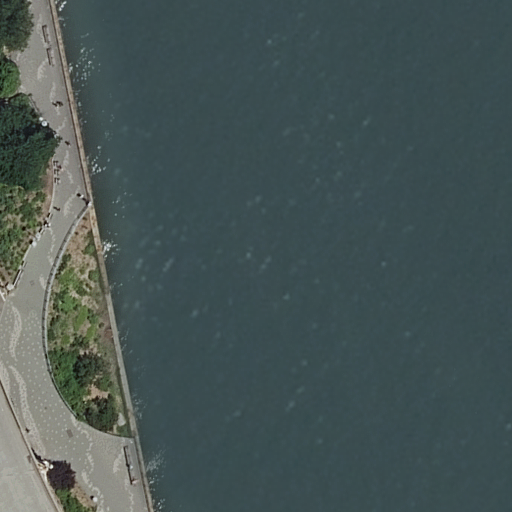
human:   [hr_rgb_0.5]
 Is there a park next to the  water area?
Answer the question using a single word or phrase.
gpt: yes

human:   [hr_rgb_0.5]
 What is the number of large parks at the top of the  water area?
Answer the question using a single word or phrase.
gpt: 1

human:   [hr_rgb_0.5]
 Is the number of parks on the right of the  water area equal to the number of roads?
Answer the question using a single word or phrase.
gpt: no

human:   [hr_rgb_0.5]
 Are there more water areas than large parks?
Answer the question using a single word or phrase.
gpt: no

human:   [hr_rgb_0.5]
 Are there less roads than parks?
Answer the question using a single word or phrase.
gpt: no

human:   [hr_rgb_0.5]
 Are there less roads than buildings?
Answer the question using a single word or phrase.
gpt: no

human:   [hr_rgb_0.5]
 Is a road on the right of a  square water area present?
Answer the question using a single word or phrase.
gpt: no

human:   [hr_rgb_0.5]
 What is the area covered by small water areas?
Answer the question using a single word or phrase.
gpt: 0m2

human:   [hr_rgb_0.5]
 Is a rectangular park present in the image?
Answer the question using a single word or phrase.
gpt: yes

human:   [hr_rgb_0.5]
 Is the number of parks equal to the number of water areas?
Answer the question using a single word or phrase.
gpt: yes

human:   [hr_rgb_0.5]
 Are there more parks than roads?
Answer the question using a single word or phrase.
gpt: no

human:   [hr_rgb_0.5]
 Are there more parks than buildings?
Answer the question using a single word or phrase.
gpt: yes

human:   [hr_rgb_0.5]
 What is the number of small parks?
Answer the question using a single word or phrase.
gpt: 0

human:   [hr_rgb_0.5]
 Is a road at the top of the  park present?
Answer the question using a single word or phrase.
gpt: no

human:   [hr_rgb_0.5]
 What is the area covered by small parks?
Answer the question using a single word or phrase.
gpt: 0m2

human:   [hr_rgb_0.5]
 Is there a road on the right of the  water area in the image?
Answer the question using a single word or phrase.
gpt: no

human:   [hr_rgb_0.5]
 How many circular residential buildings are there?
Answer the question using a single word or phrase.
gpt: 0

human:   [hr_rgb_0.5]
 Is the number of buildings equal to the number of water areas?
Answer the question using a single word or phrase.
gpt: no

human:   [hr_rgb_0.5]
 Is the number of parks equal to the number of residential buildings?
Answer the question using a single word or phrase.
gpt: no

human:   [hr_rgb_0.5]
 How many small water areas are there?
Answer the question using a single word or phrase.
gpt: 0

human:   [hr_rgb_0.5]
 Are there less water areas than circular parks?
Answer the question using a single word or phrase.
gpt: no

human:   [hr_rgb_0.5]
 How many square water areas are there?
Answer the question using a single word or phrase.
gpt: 0

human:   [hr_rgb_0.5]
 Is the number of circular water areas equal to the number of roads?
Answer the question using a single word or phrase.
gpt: no

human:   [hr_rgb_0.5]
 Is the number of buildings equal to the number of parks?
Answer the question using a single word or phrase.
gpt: no

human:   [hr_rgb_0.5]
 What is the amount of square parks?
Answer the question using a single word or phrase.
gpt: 0

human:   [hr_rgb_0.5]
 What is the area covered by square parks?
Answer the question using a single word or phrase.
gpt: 0m2

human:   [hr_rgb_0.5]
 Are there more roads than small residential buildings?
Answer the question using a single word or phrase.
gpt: yes

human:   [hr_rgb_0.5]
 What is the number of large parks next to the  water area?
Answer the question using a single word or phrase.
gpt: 1

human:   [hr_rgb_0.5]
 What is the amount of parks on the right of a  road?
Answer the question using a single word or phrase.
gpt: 0

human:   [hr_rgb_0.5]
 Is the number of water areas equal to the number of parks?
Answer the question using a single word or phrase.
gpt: yes

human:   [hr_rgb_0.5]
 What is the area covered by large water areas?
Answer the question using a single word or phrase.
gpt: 8593m2

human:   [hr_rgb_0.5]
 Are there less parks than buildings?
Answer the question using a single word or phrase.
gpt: no

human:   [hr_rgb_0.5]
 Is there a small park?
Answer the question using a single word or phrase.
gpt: no

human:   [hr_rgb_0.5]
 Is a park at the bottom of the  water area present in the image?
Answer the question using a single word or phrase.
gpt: no

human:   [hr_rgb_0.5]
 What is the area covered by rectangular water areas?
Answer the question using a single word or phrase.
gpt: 8593m2

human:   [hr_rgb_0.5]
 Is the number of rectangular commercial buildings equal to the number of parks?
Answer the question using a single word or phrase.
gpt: no